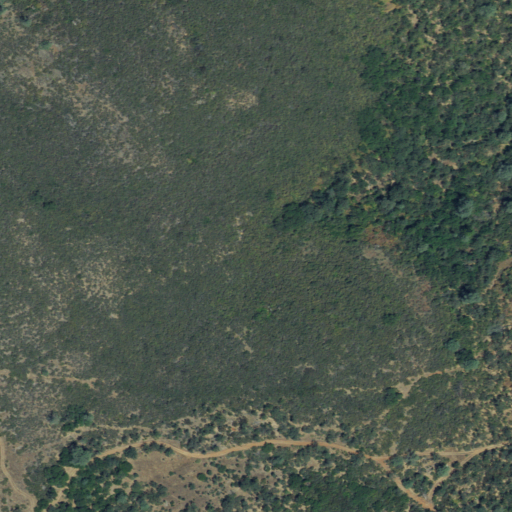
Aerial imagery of gap in California named Bear Trap Gap containing shrub, evergreen forest, mixed forest, and deciduous forest